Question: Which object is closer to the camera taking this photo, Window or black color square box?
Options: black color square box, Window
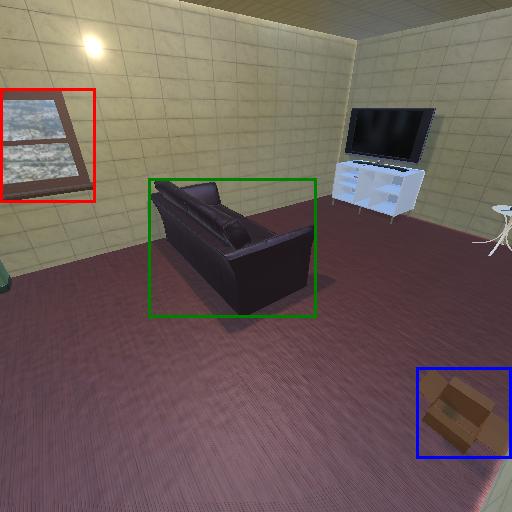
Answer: black color square box